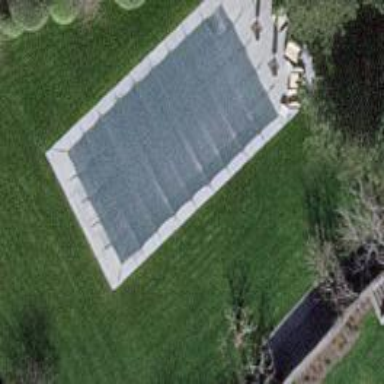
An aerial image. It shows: Swimming pool located in leisure land.